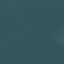
Label: SeaLake